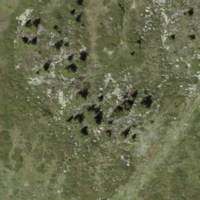
EUNIS habitat code: 23
Species observed at this site:
Cicindela campestris